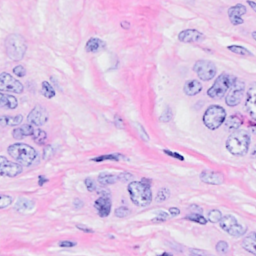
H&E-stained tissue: Breast